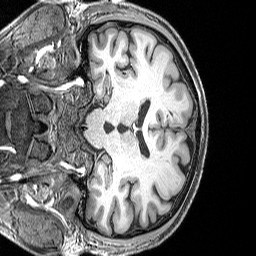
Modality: T1w
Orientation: coronal
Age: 54
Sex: male
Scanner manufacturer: siemens
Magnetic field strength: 3 T
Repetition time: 2.3 s
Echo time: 0.00298 s